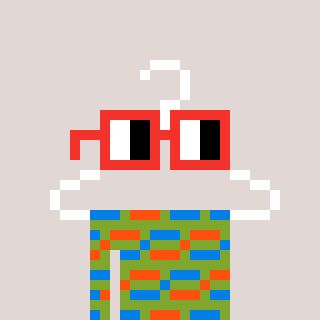
a pixel art character with square red glasses, a hanger-shaped head and a slimegreen-colored body on a warm background